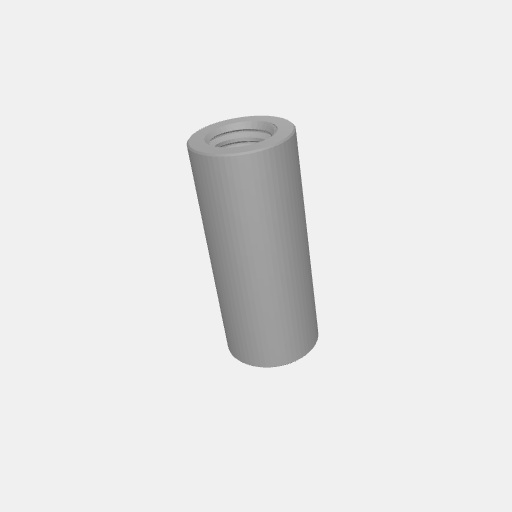
Part: Standoff6OD14